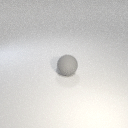
large gray rubber sphere